Question: Every time I try to change a compiler constant, it seems I HAVE to:
- - - - - -
This is extremely annoying and time-consuming. Is there a setting somewhere I can set so that Flash Builder ALWAYS reads the latest changes in the custom Compiler config.xml file I've made?
It basically contains something like this:

Changes to something as simple as the Version # becomes a long process.
Any workarounds?
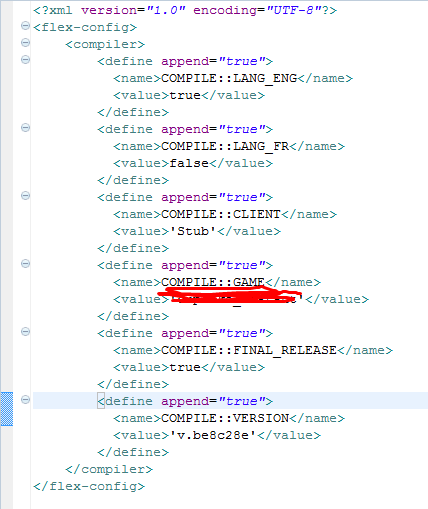
Answer: I'm not a Flash Builder user, so take this with a pinch of salt. Some possible workarounds:
Your problem seems to be that Flash Builder isn't picking up changes in an external file - from some quick searching on google, it seems to be a pretty common problem with no particular solution other than what you're doing (or going back to 4.6).
To declare your consts in the project itself, go to and under add your constants like so:
'''
-define+=COMPILE::LANG_EN,true
-define+=COMPILE::LANG_FR,false
...
'''
Each one needs to be on a separate line, and you need to replace 'COMPILE' with 'CONFIG' (the default)
It can be a bit of a pain to set up, but once it's done, you should be fine. You should be able to declare them like so:
'''
<mxmlc ... >
<define name="CONFIG::LANG_EN" value="true"/>
<define name="CONFIG::LANG_FR" value="false"/>
</mxmlc>
'''
Taken from <URL>
It's possible to define compile constants directly in code, though it only works for the block of code it's declared in (e.g. class level). Depending on what you need it for (i.e. if you're setting up different values vs actually removing code), this could do what you need (e.g. set it up on a constants class, to set the value of different constants depending on the compile const. Then use those constants throughout your code)
'''
package
{
config namespace COMPILE;
COMPILE const LANG_EN = true;
COMPILE const LANG_FR = !COMPILE::LANG_EN;
public class MyClass
{
public function MyClass()
{
this.sayHello();
}
COMPILE::LANG_EN
public function sayHello():void
{
trace("hello");
}
COMPILE::LANG_FR
public function sayHello():void
{
trace("bonjour");
}
public function foo():void
{
COMPILE::LANG_EN { trace( "foo" ); }
COMPILE::LANG_FR { trace( "bar" ); }
}
}
}
'''
FlashDevelop can be your friend here. In the office, I work on FlashDevelop, and some of the other devs work using FlashBuilder. Each has their own strong points.
We use compiler constants defined using the first method for situations where blocks of code need to be removed (i.e. supporting mobile and web builds), and we use an embedded XML for other "constants" depending on the build; version, server ip, api keys, etc. Which XML gets embedded in the case of the latter depends on a single compiler const.